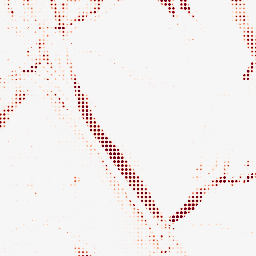
Category: morphological
Decomposition family: morphological_rect
Decomposition parameters: operation: opening
width: 20
height: 3
Upsampling method: sinc_blackman
Upsampling parameters: scale: 8
kernel_size: 4
Upsampling scale: 8